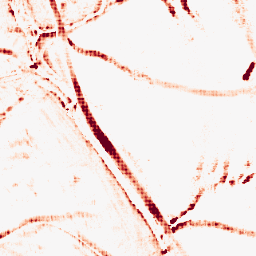
Category: morphological
Decomposition family: morphological_rect
Decomposition parameters: operation: opening
width: 10
height: 10
Upsampling method: sinc_hamming
Upsampling parameters: scale: 8
kernel_size: 8
Upsampling scale: 8